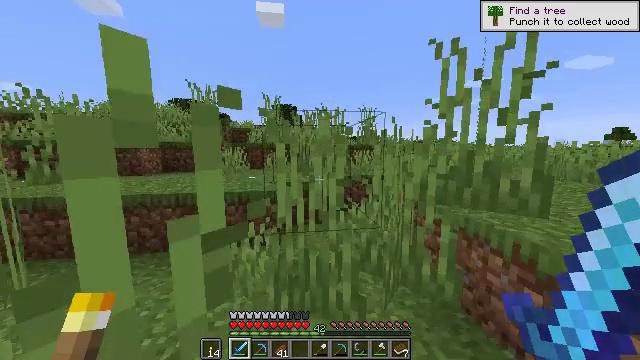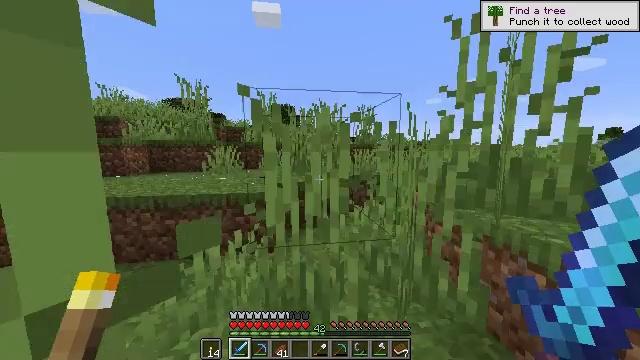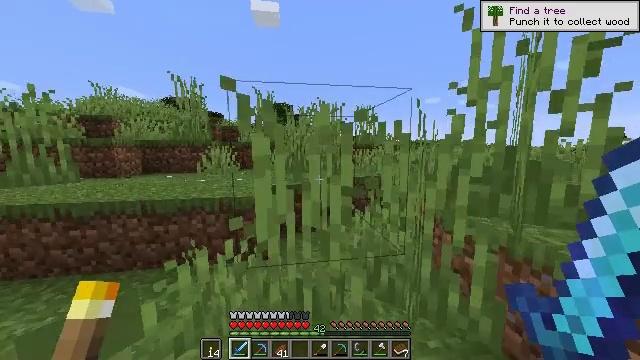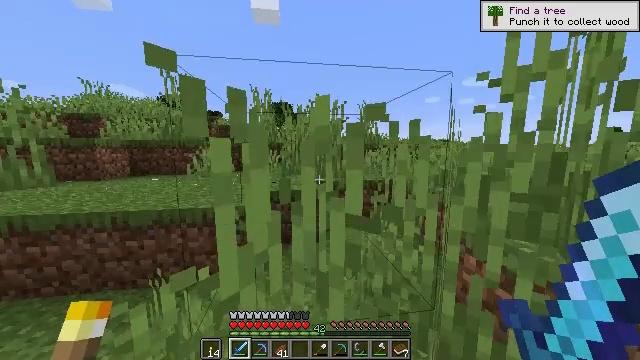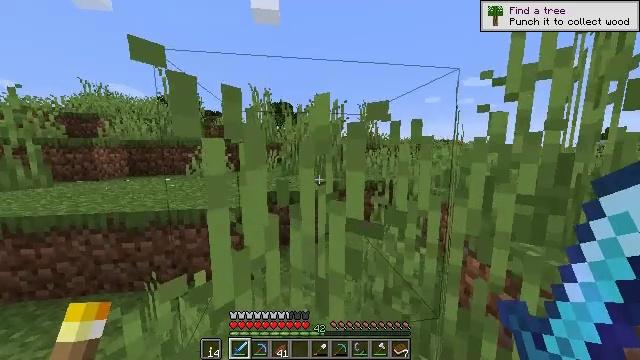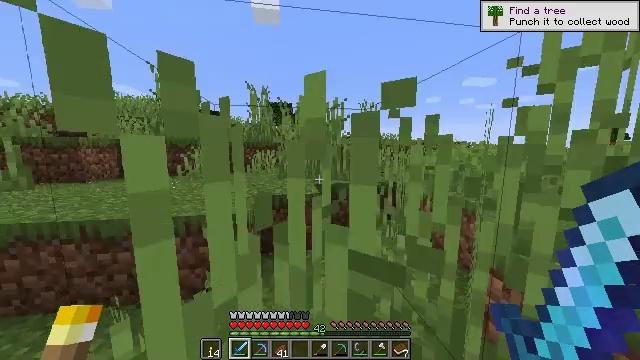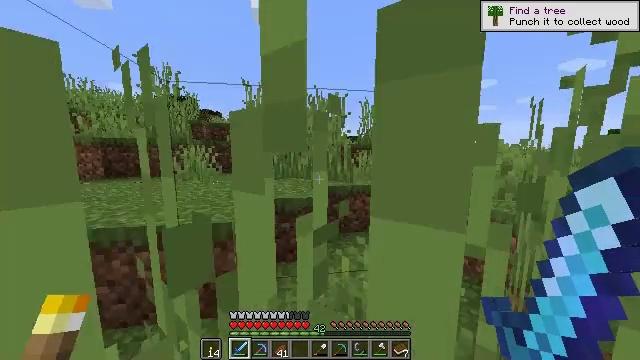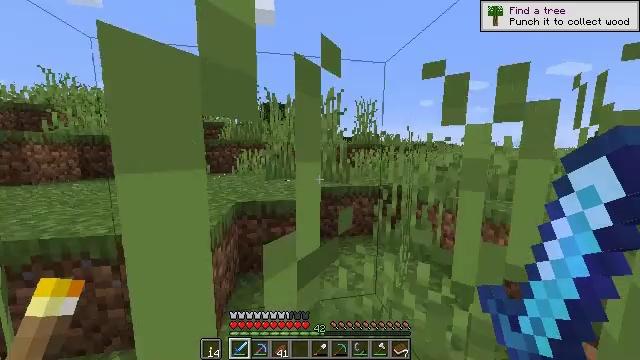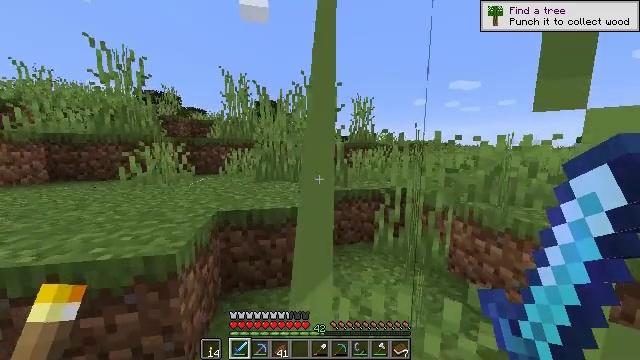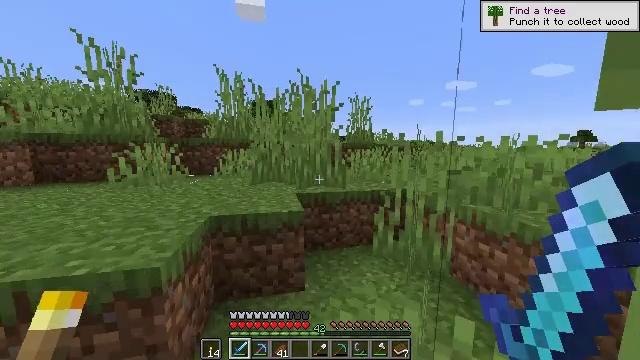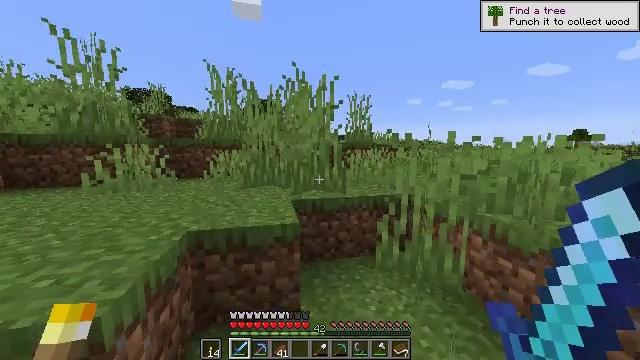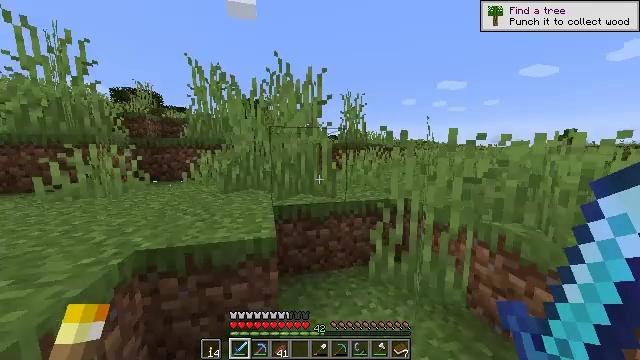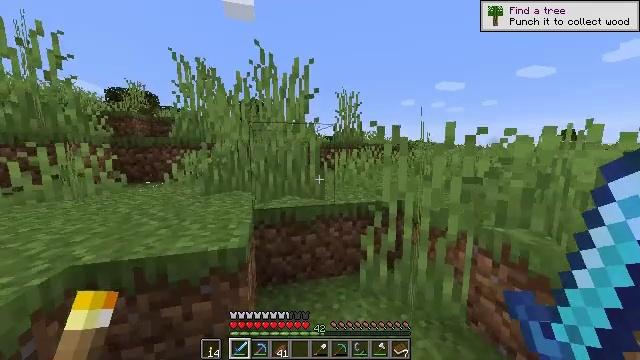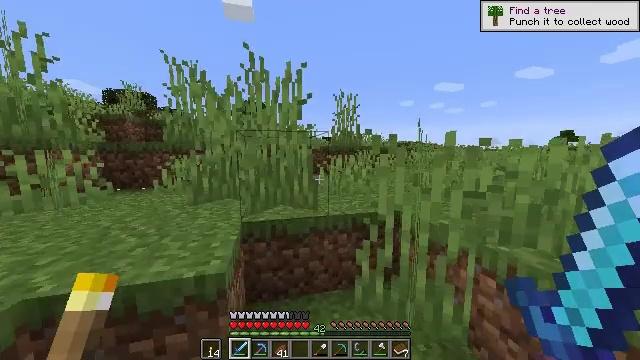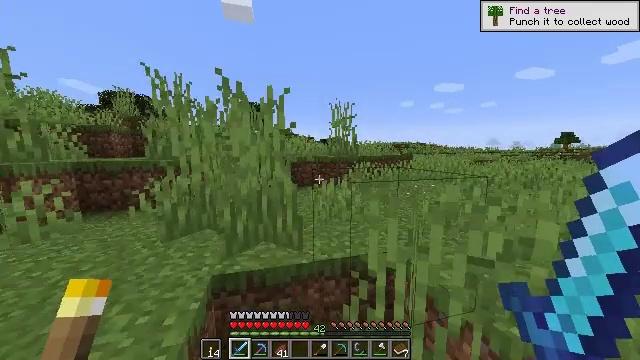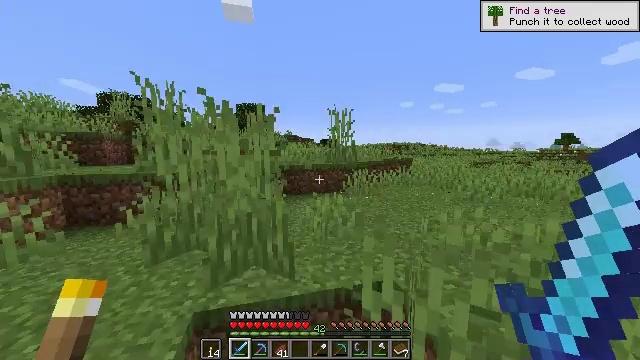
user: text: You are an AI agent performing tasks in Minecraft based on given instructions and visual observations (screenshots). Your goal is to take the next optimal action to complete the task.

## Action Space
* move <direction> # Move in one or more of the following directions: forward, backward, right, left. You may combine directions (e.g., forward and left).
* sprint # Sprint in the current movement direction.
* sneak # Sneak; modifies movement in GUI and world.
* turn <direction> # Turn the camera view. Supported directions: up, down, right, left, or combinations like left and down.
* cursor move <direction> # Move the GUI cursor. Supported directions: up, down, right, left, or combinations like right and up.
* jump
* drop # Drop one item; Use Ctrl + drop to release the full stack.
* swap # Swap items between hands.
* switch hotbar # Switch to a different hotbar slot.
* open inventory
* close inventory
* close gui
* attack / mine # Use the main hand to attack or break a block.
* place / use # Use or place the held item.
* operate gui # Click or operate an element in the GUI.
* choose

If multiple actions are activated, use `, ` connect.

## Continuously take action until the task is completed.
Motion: motion action
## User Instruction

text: Gather the enchanting table for reuse.
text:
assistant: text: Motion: move forward, sprint
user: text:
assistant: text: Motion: move forward, sprint
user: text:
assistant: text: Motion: move forward, sprint
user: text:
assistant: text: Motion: move forward, sprint
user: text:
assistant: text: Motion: move forward, sprint
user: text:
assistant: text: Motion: move forward, sprint
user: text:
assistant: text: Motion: move forward, sprint, turn right
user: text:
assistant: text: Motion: move forward, sprint, turn right
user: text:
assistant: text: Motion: move forward, sprint
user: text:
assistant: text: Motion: move forward and move right, sprint
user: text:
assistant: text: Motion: move forward and move right, sprint, turn right
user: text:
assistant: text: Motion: move forward and move right, sprint
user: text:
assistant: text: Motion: move forward and move right, sprint, jump
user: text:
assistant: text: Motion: move forward, sprint, jump
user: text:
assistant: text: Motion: move forward, sprint, jump
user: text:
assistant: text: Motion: move forward, sprint, jump
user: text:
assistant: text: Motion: move forward, sprint, jump
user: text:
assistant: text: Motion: move forward, sprint, jump
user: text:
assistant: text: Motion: move forward, sprint, jump
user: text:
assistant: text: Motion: move forward, sprint, jump
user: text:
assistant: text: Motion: move forward, sprint, jump
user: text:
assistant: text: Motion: move forward, sprint
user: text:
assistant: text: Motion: move forward, sprint
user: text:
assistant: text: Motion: move forward, sprint
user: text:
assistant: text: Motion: move forward, sprint
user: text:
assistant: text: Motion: move forward, sprint
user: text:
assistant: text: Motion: move forward, sprint
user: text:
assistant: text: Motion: move forward, sprint, turn left
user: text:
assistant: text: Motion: move forward, sprint, jump
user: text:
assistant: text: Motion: move forward, sprint, jump